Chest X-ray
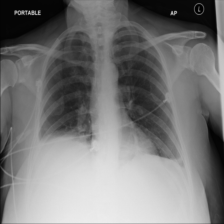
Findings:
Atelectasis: positive
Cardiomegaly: negative
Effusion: negative
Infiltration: negative
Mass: negative
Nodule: negative
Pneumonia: negative
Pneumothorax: negative
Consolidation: negative
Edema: negative
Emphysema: negative
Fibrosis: negative
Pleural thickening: negative
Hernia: negative